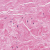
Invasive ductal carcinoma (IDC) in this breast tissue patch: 0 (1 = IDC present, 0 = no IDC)